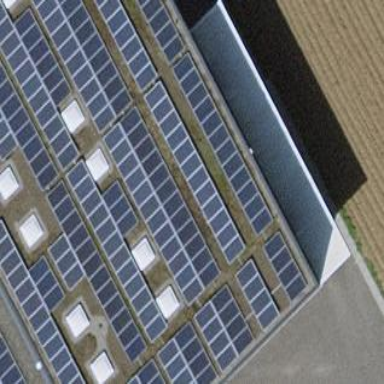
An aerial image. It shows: Solar power generator utilizing photovoltaic technology with solar photovoltaic panels.